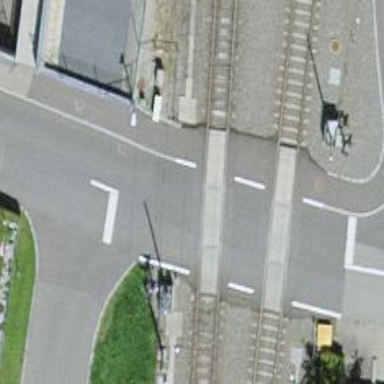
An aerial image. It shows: Level crossing with double half barrier.